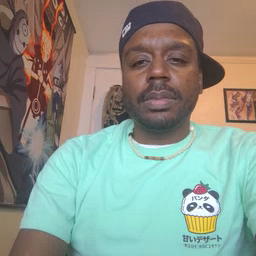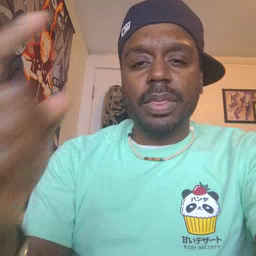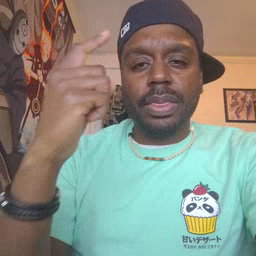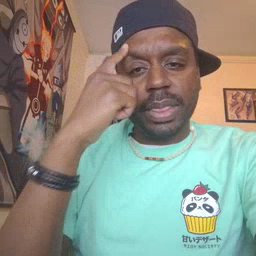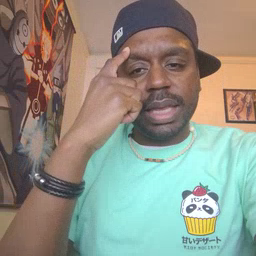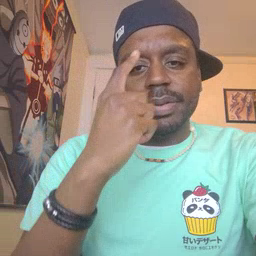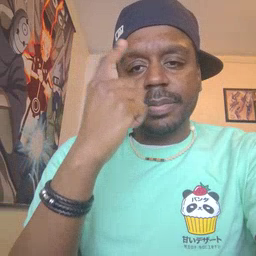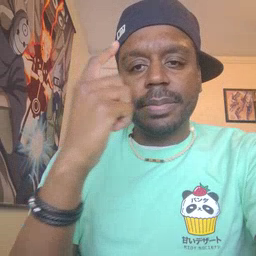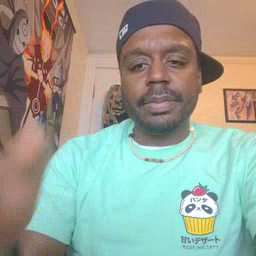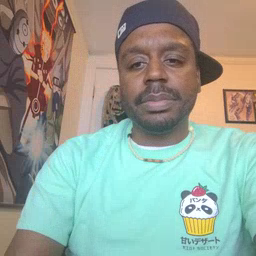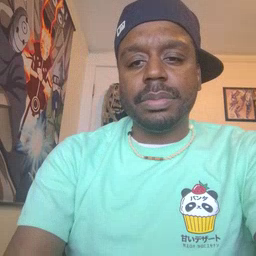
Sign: think